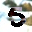
Label: 5